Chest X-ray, AP view. Patient: 63 years old, sex M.
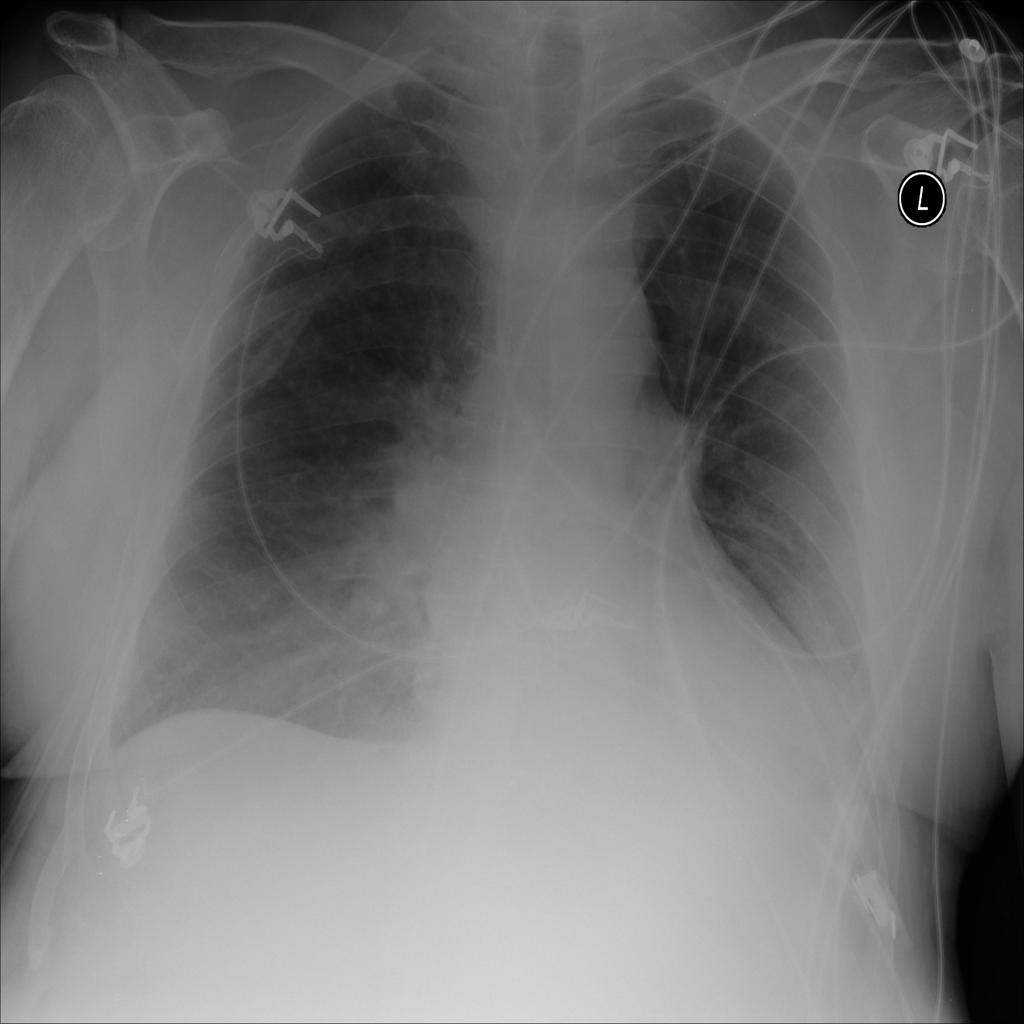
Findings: Atelectasis, Effusion, Infiltration